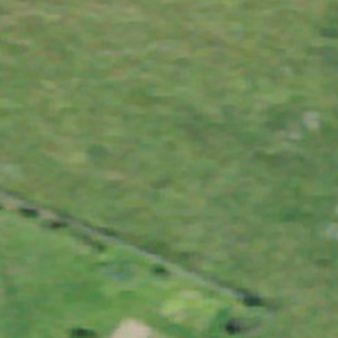
Label: other